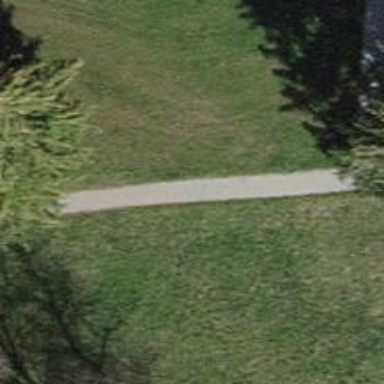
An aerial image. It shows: Path made of paving stones with excellent trail visibility.